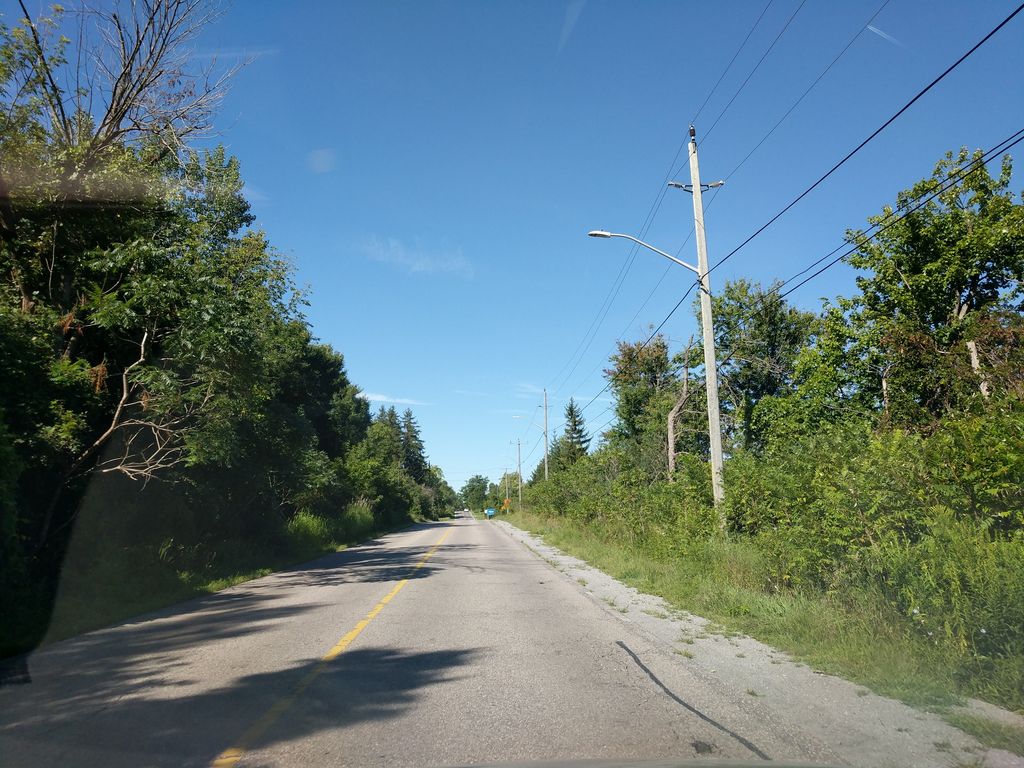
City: toronto